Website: crate-barrel
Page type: account-selection
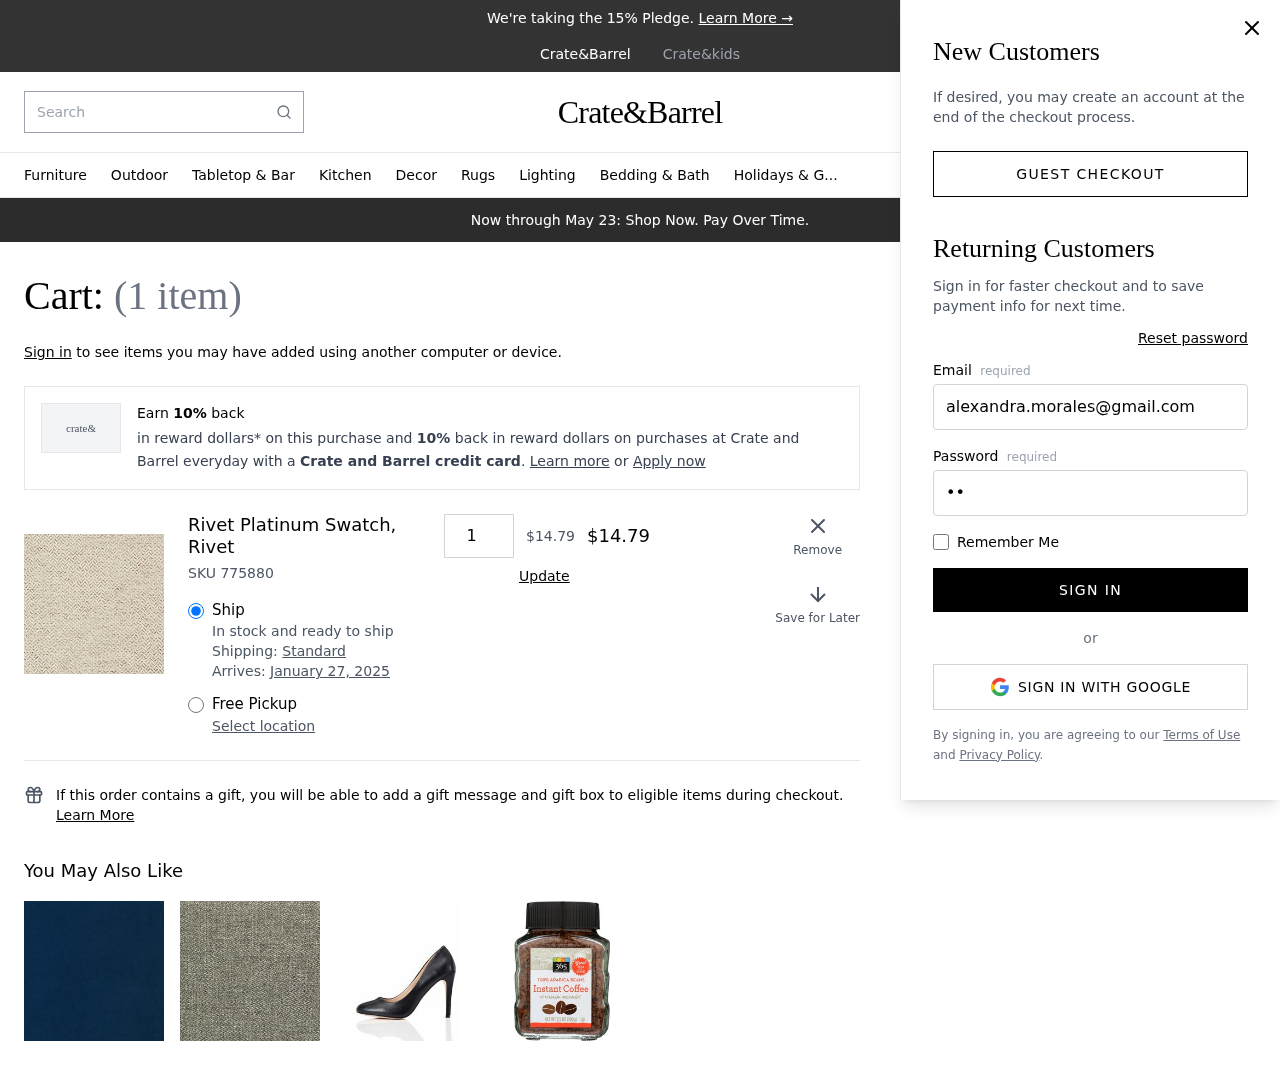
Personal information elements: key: PII_EMAIL
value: alexandra.morales@gmail.com
Product elements: key: PRODUCT1_NAME
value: Rivet Platinum Swatch, Rivet
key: PRODUCT1_PRICE
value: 14.79
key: PRODUCT1_QUANTITY
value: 1
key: PRODUCT1_SKU
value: SKU 775880
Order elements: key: ORDER_NUM_ITEMS
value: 1
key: ORDER_DELIVERY_DATE
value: January 27, 2025
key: ORDER_SUBTOTAL
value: $14.79
Search elements: key: HEADER_SEARCH
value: Search